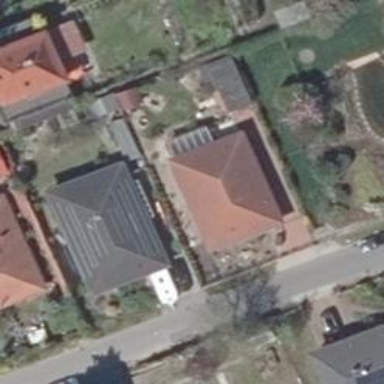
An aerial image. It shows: Detached building.